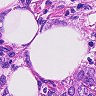
Metastatic tissue present: yes